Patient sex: M
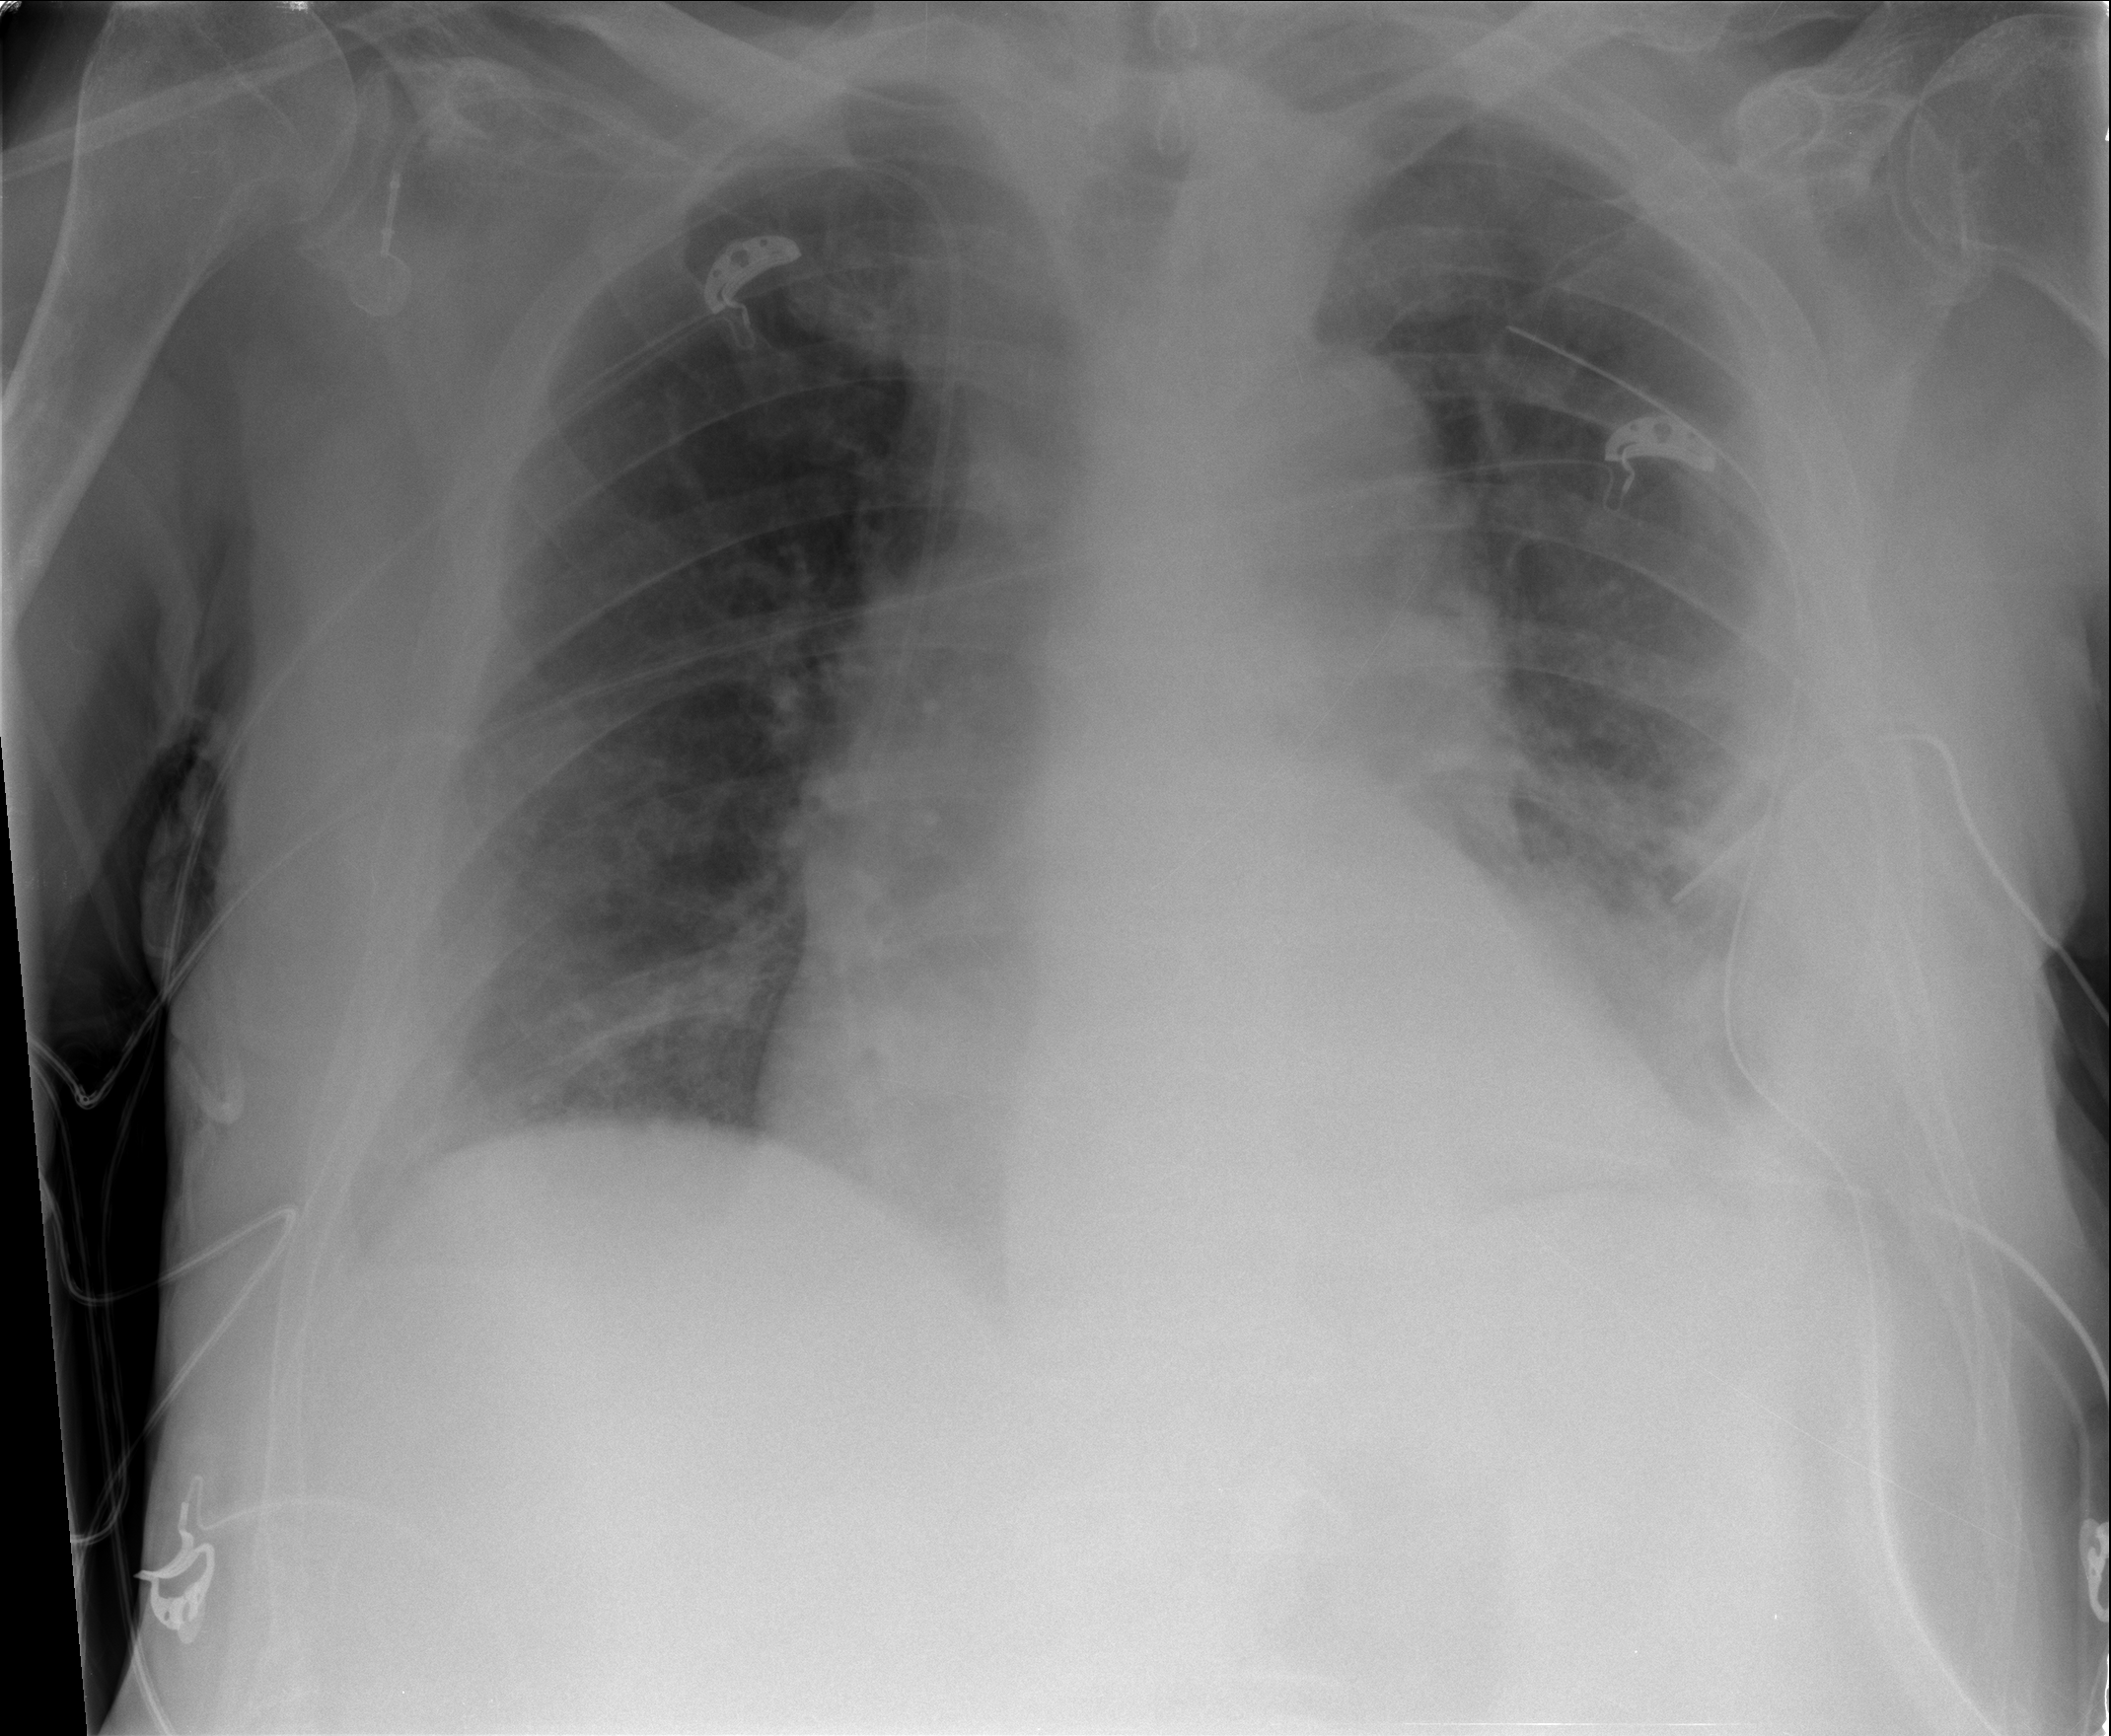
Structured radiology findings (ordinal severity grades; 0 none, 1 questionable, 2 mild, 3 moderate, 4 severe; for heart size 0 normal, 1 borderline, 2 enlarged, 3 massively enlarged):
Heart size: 0
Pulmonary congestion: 2
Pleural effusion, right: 1
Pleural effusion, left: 2
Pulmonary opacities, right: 0
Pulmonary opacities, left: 2
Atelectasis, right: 2
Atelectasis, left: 2